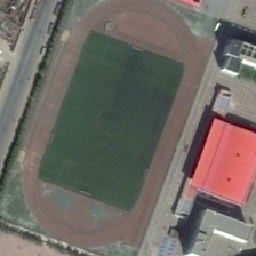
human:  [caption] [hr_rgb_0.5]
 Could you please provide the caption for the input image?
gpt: There are two gray buildings and a red building next to the playground

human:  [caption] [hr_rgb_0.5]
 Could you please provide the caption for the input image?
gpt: There is a red building next to two grey buildings and playground

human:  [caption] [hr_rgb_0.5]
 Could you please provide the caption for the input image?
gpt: A red square building is next to a grey one

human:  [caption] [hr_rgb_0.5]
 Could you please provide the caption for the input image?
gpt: Red Square building and grey one next to

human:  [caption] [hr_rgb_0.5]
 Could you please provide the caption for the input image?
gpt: There are two grey buildings and a red building near a playground